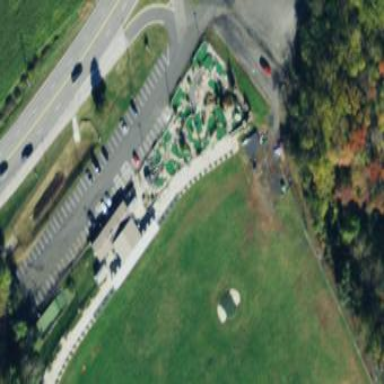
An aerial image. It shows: Miniature golf course.